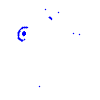
Particle: pion